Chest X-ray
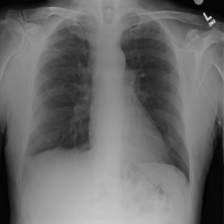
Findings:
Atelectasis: negative
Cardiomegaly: negative
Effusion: negative
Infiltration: negative
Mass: negative
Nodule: negative
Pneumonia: negative
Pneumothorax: negative
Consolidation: negative
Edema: negative
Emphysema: negative
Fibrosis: negative
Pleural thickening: negative
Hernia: negative